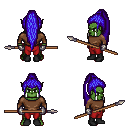
a pixel art fantasy rpg character, male body template, orc, green skin, brown long-sleeve shirt, red pants, blue extra-long topknot hairstyle, metal gloves, black shoes, spear, four views (front, back, left, right), 2x2 character sprite sheet, small pixel art, hard edges, no anti-aliasing